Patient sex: M
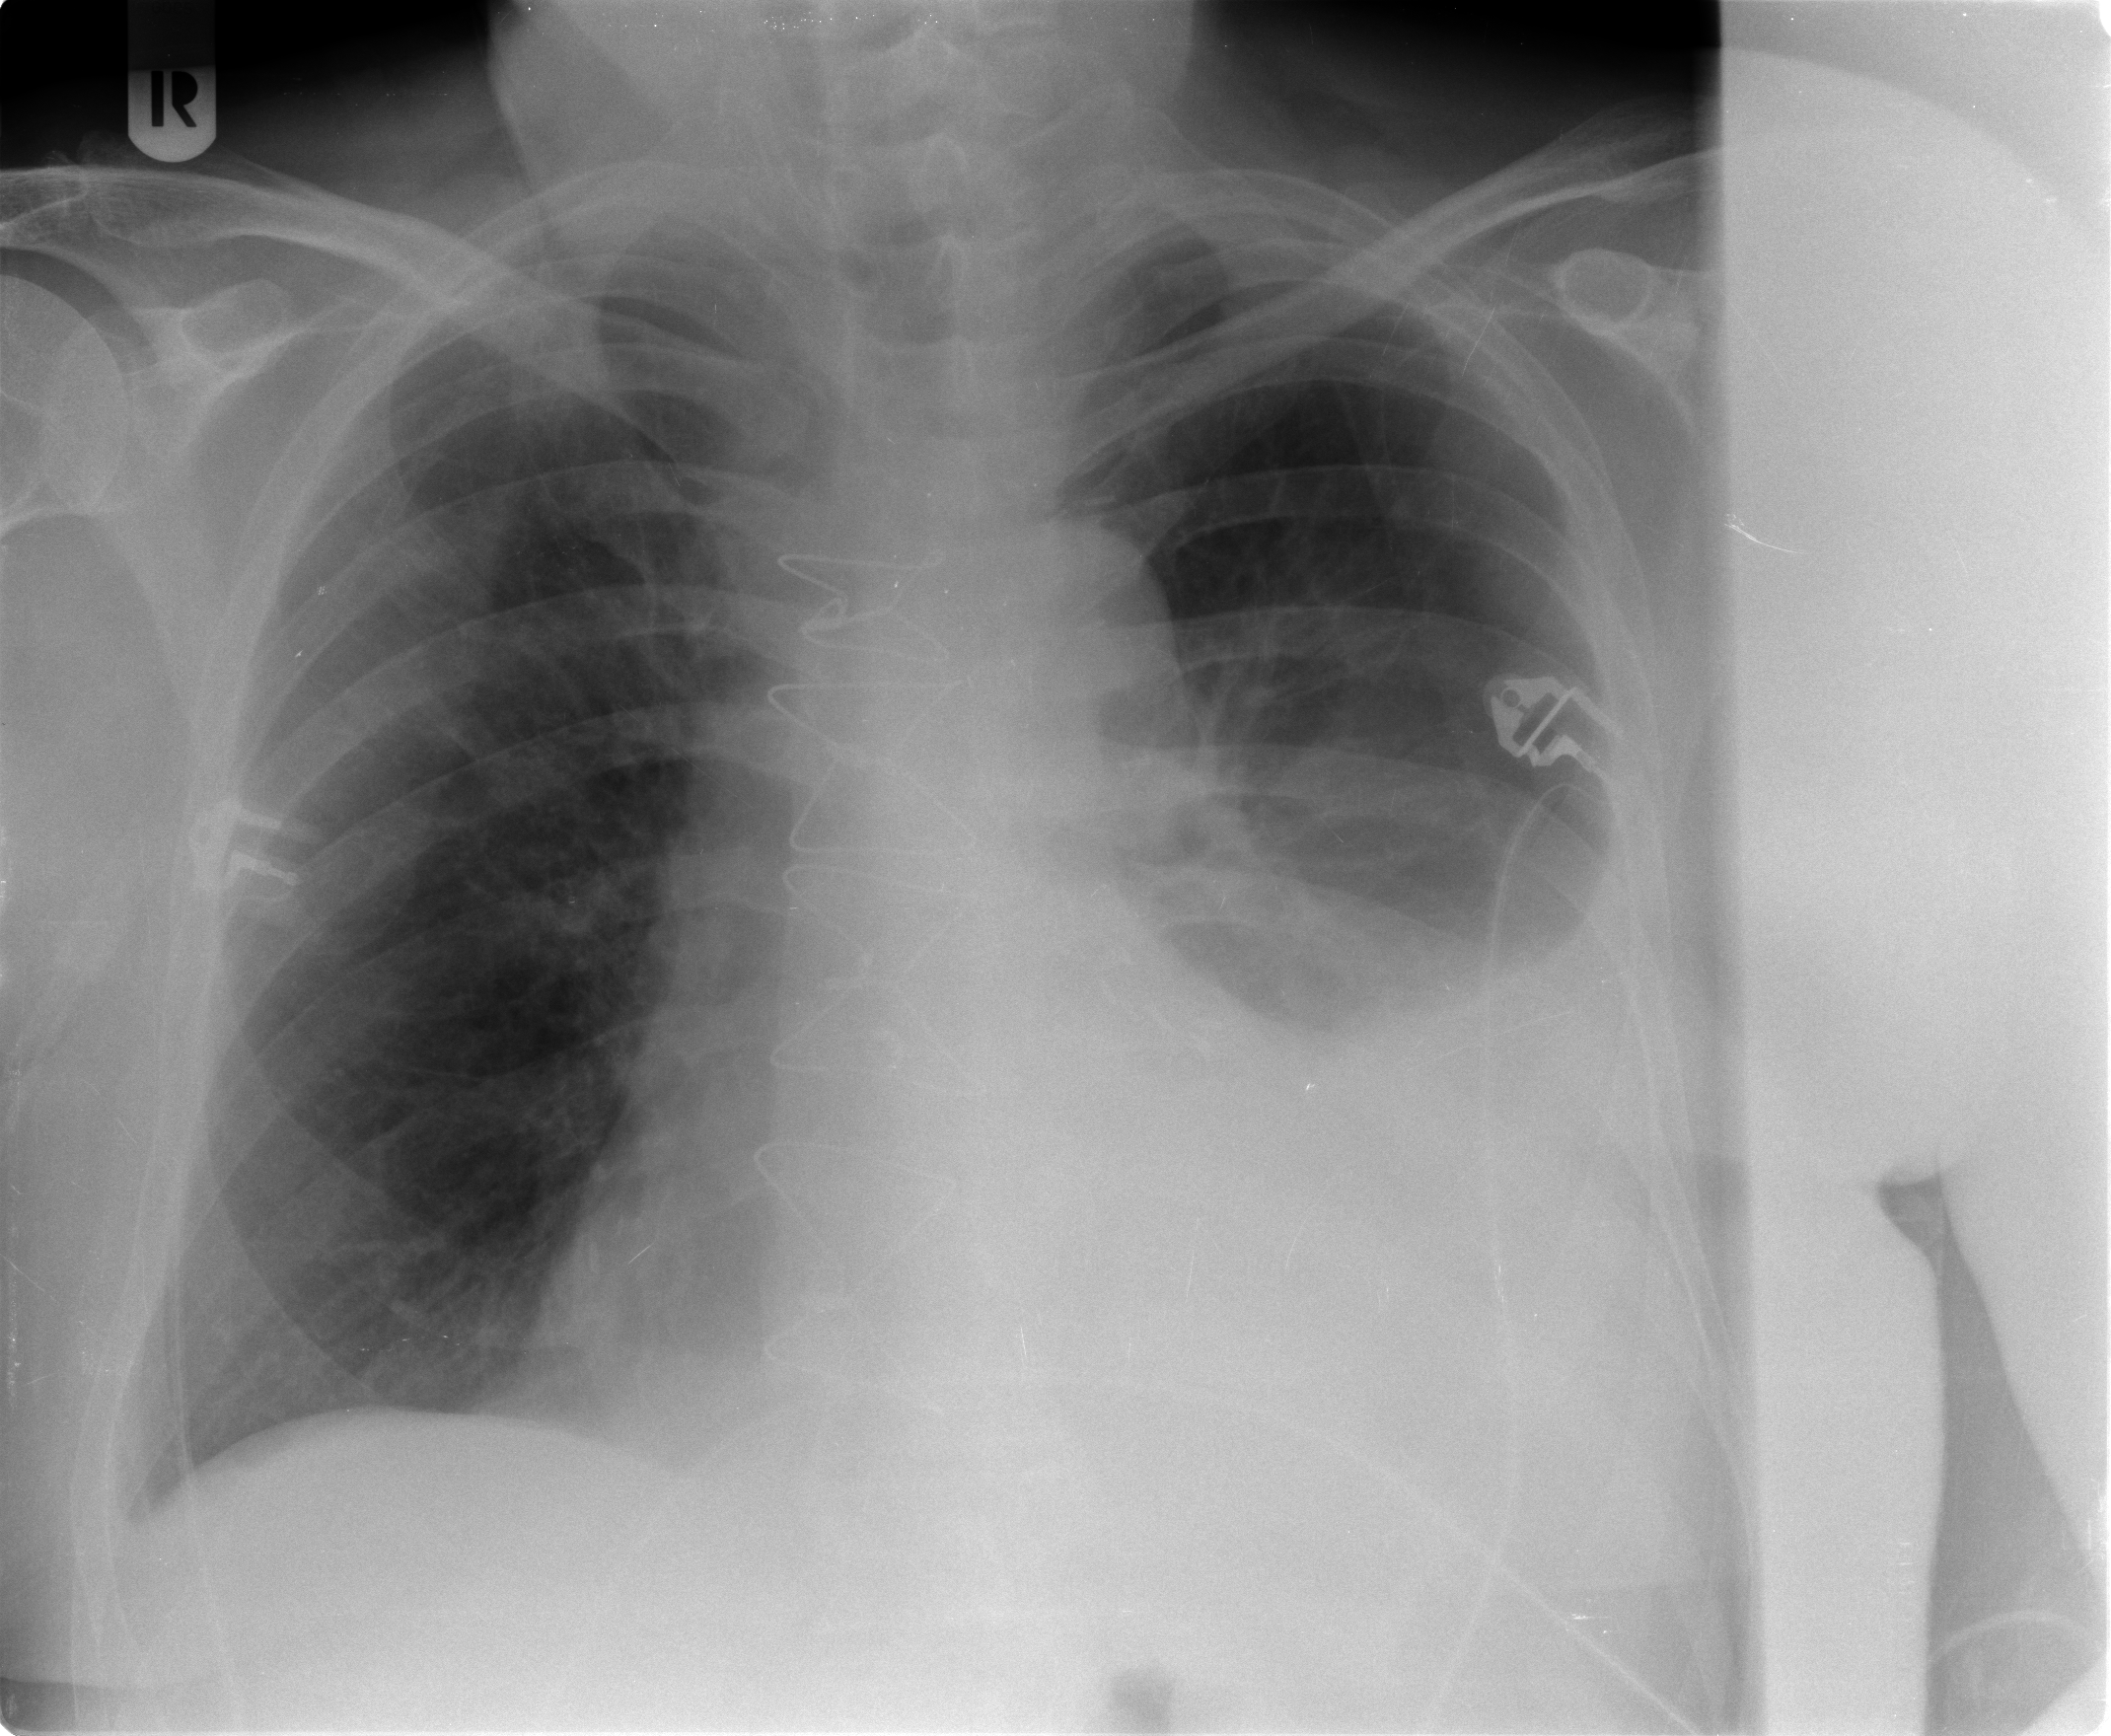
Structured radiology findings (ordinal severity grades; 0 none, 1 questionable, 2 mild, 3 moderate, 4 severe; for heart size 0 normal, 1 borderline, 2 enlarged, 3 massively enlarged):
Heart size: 0
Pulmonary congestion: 2
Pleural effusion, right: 1
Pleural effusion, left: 3
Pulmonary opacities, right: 1
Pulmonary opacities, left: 1
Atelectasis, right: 2
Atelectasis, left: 2